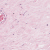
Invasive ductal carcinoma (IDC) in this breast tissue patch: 0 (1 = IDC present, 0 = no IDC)